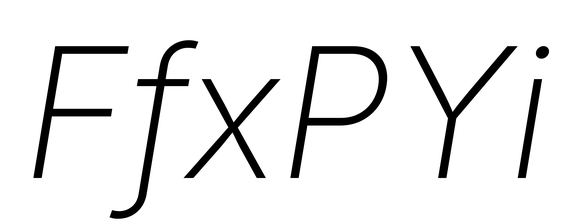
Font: Inter-Italic_ExtraLight_Italic